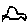
Label: car